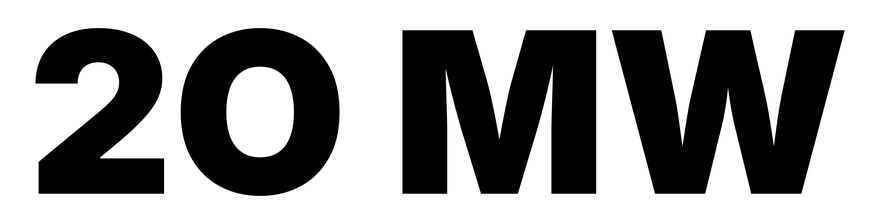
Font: Inter_Black